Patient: sex M, age 76
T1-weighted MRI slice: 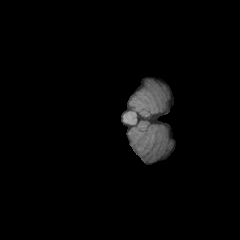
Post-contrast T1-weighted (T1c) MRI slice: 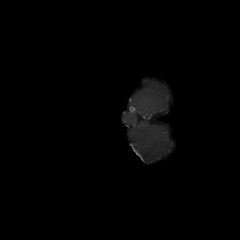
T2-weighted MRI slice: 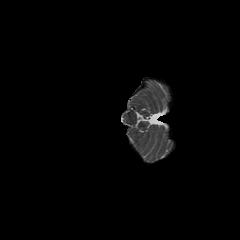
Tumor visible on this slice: no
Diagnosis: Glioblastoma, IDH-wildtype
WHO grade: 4